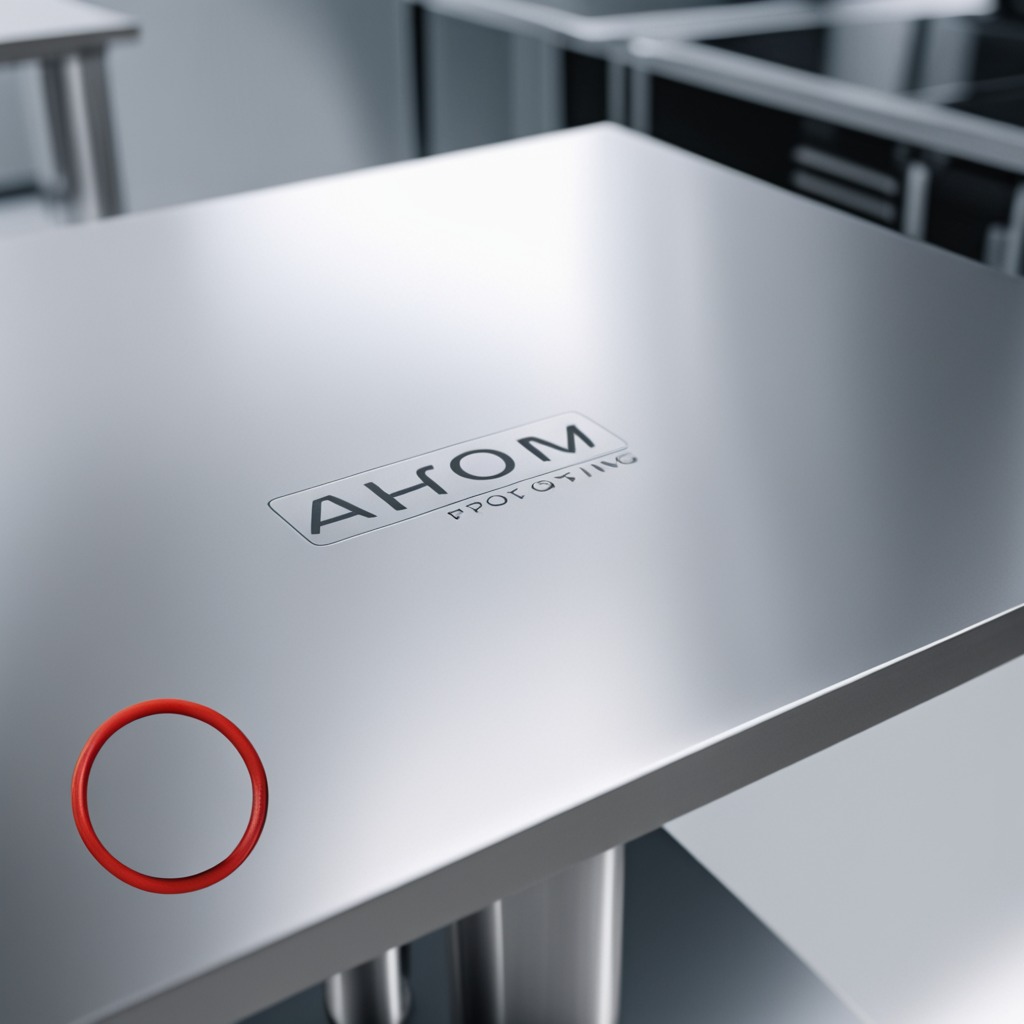
A rubber O-ring lies on a stainless steel table in a high-end prototyping lab.